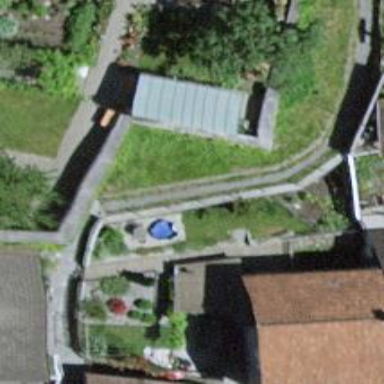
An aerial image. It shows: City wall in the picture.